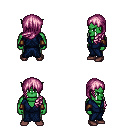
a pixel art fantasy rpg character, male body template, orc, green skin, blue robe, teal pants, pink left-swept hairstyle, leather bracers, maroon shoes, four views (front, back, left, right), 2x2 character sprite sheet, small pixel art, hard edges, no anti-aliasing